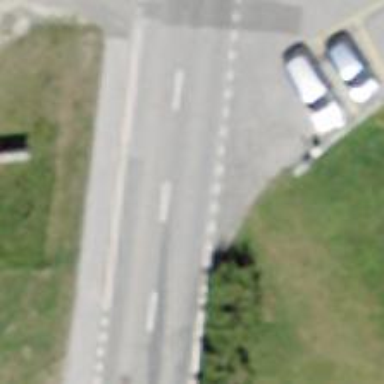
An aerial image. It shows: Bus stop with platform for public transport.